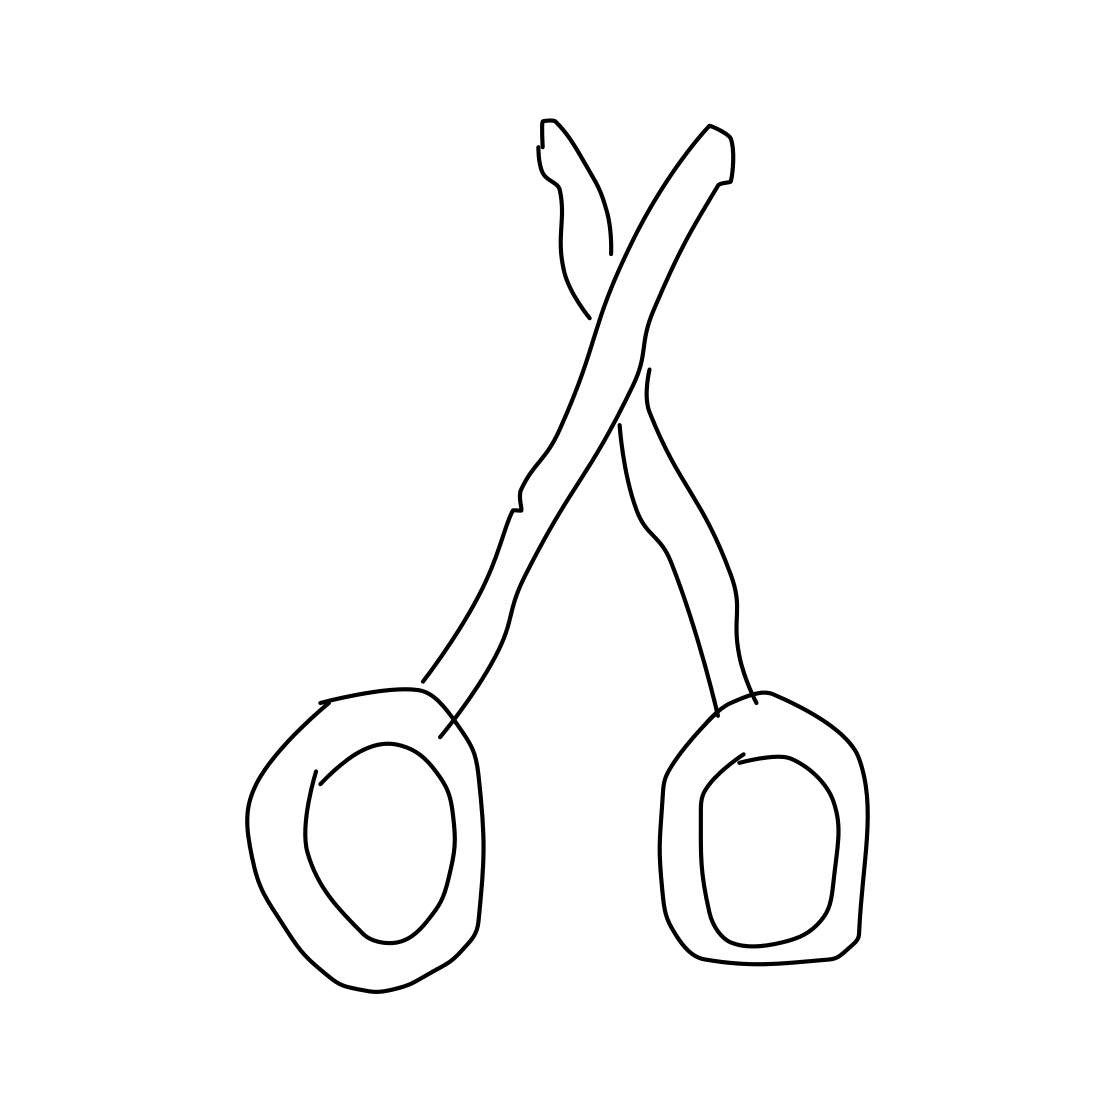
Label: scissors